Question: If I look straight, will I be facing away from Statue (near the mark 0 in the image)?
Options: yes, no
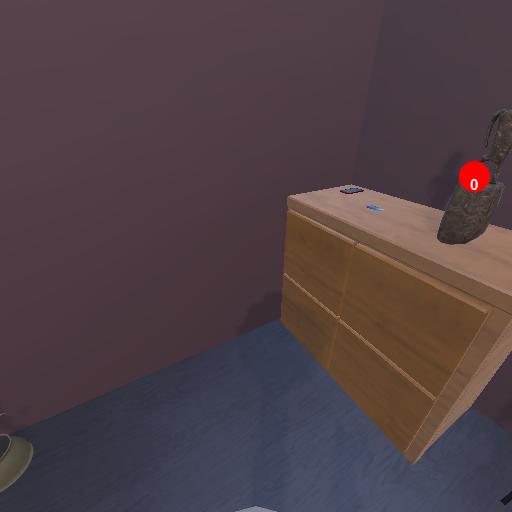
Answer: yes